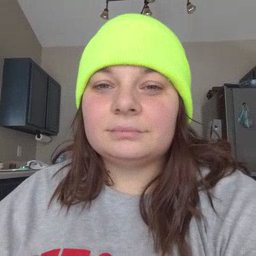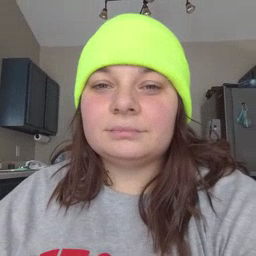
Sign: pen